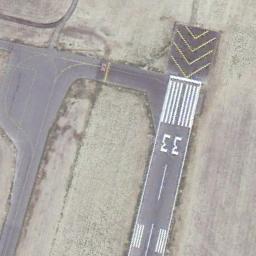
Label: runway